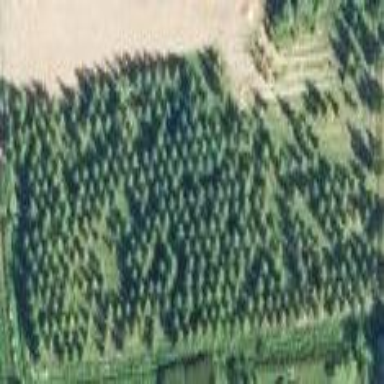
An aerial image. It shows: Orchard.